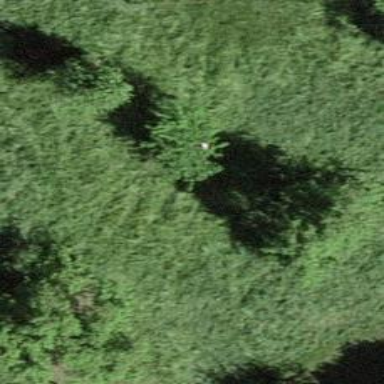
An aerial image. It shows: Single tag "natural: tree."